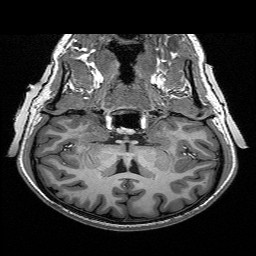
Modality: T1w
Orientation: sagittal